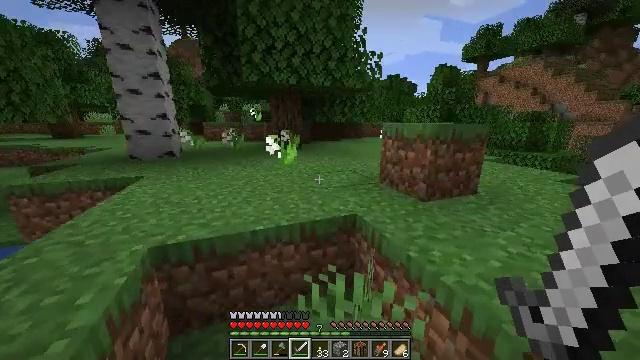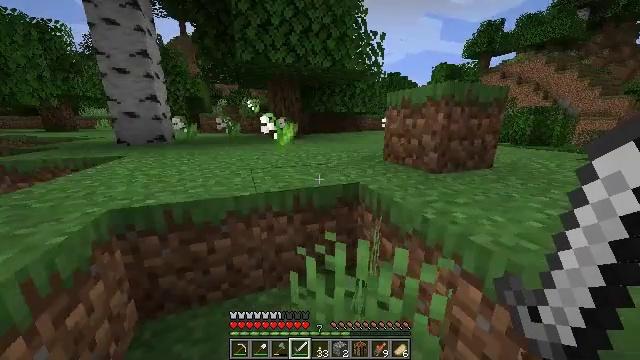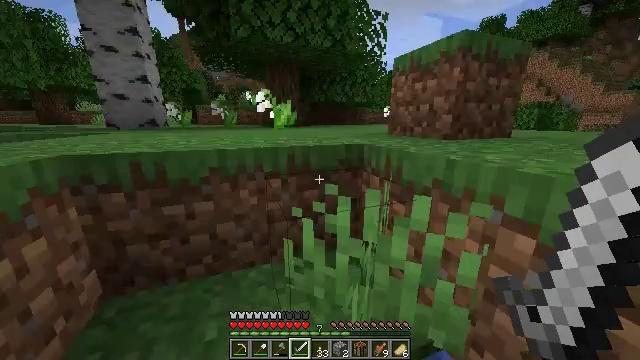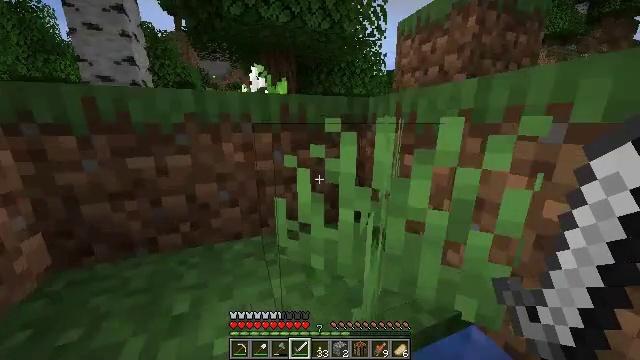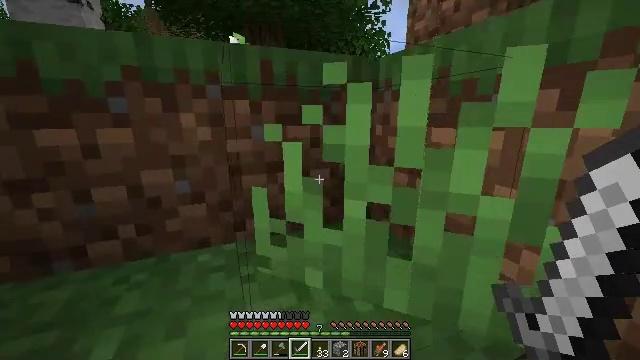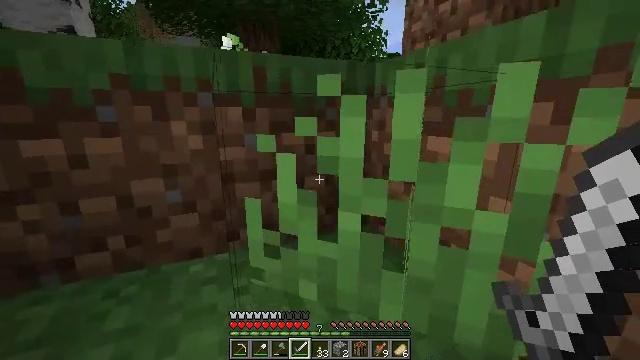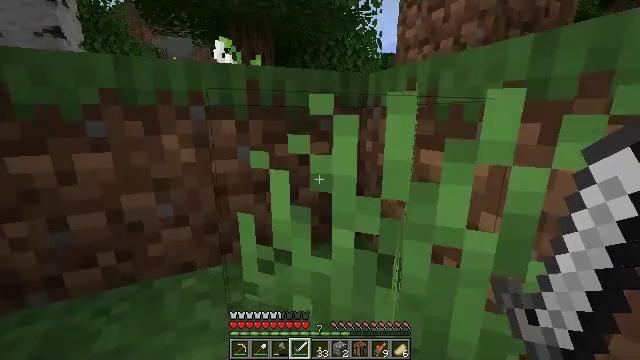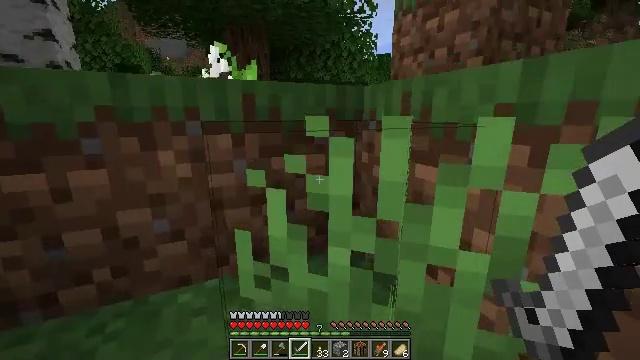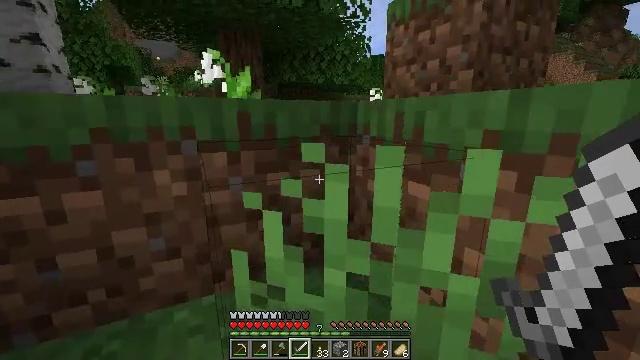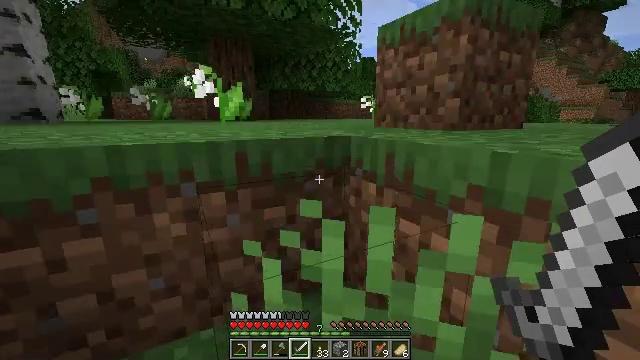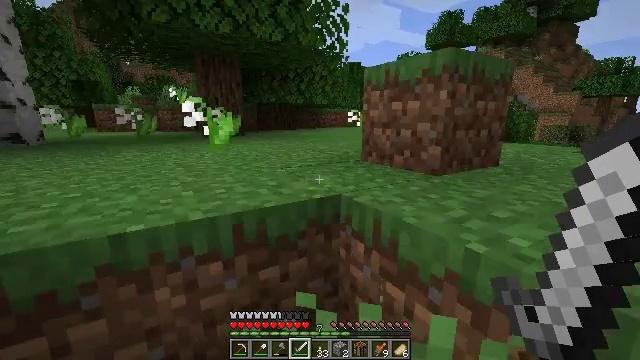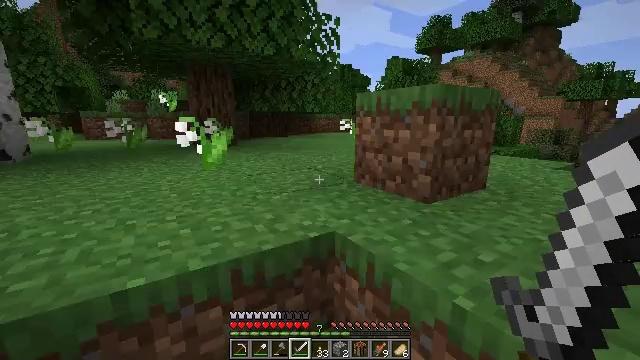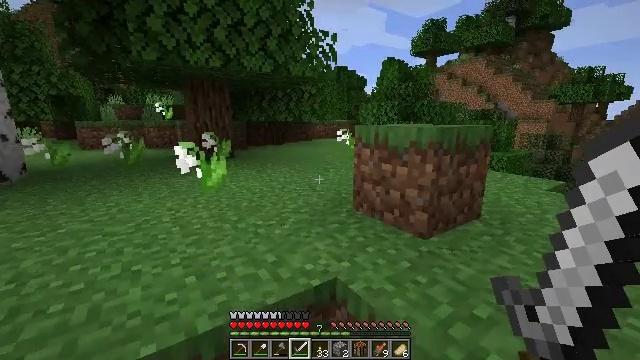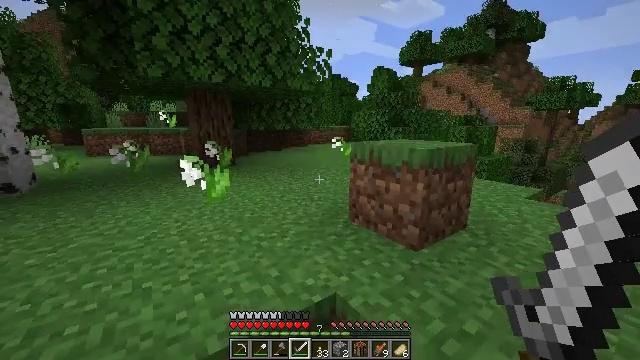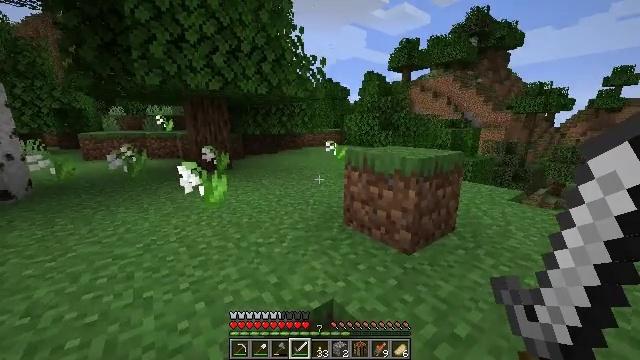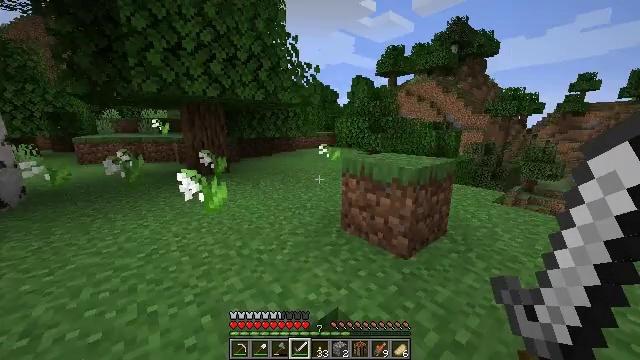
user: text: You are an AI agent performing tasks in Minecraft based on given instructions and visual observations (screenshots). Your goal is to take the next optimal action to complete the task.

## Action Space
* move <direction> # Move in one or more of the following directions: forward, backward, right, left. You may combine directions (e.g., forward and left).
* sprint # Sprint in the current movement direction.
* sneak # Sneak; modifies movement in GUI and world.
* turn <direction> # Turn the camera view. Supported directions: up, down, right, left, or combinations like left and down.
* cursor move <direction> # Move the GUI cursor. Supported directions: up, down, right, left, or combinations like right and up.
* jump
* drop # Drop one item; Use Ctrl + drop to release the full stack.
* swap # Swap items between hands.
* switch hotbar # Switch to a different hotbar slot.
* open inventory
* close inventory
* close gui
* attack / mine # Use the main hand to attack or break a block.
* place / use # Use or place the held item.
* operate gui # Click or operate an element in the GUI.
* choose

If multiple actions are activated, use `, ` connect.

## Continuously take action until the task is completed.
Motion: motion action
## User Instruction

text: Hunt fish.
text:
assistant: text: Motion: move forward and move left, sprint, jump
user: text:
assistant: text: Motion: move forward and move left, sprint, jump
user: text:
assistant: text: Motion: move forward and move left, sprint, jump
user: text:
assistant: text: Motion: move forward and move left, sprint, turn right, jump
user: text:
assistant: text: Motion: move forward and move left, sprint, jump
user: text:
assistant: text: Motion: move forward and move left, sprint, turn right, jump
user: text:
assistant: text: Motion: move forward and move left, sprint, jump
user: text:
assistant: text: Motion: move forward and move left, sprint, turn right, jump
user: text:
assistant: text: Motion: move forward and move left, sprint, turn right, jump
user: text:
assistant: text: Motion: move forward and move left, sprint, turn right, jump
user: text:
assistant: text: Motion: move forward and move left, sprint, turn right, jump
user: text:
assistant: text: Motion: move forward and move left, sprint, jump
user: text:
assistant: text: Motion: move forward and move left, sprint, turn right, jump
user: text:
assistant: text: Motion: move forward and move left, sprint, turn right, jump
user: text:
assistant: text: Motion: move forward and move left, sprint, turn right, jump
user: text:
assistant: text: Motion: move forward and move left, sprint, turn right, jump
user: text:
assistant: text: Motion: move forward and move left, sprint, turn right, jump
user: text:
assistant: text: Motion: move forward and move left, sprint, turn right, jump
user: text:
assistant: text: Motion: move forward and move left, sprint, turn right, jump
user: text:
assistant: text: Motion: move forward and move left, sprint, turn right, jump
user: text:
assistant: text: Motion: move forward and move left, sprint, turn right, jump
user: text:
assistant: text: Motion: move forward and move left, sprint, turn right, jump
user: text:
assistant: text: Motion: move forward and move left, sprint, jump
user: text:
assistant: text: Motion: move forward and move left, sprint, jump
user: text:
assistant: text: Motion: move forward and move left, sprint, jump
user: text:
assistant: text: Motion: move forward and move left, sprint, jump
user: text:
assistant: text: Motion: move forward and move left, sprint, jump
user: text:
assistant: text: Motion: move forward and move left, sprint, jump
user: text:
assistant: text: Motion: move forward and move left, sprint, turn right
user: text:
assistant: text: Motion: move forward and move left, sprint, turn right and down